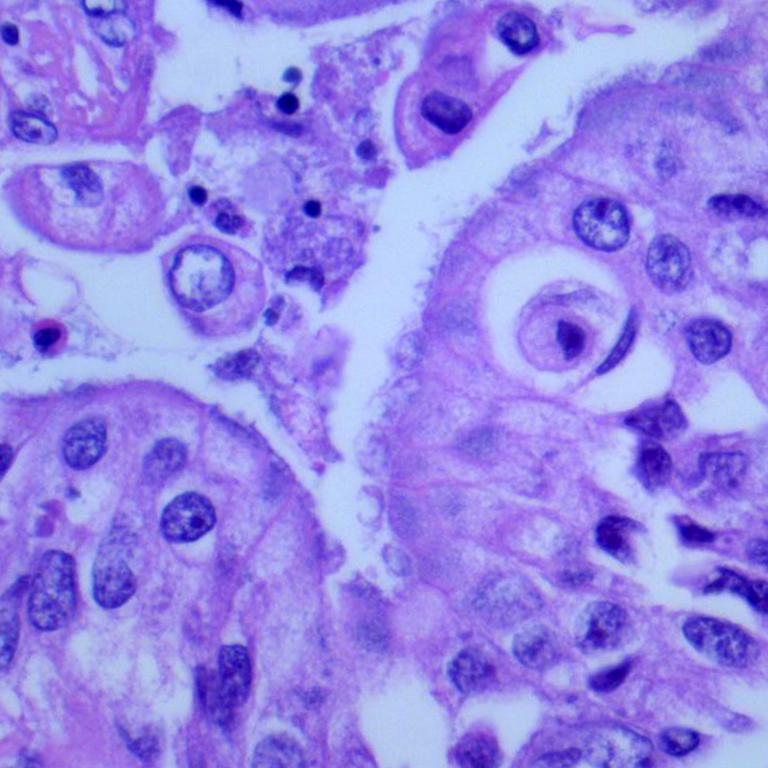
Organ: lung
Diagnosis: adenocarcinomas